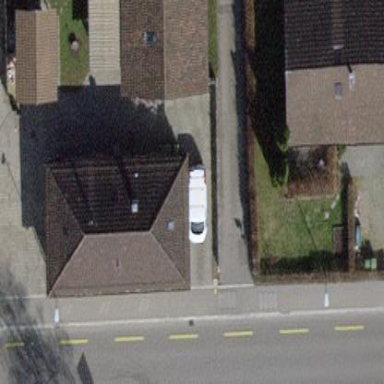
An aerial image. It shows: Detached building with hipped roof.